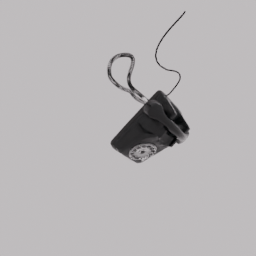
Label: electronics